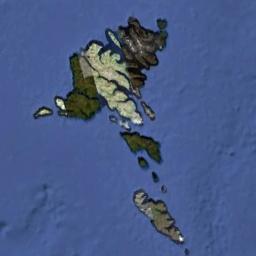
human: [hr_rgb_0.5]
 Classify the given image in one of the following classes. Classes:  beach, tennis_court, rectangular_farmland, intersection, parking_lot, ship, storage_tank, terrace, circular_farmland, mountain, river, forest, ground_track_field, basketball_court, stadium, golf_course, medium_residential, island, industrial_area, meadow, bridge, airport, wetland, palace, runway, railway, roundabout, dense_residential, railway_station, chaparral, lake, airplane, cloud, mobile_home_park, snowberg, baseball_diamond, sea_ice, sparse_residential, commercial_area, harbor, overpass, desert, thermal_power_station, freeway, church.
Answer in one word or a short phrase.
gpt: island